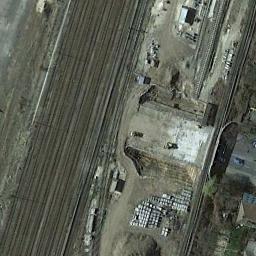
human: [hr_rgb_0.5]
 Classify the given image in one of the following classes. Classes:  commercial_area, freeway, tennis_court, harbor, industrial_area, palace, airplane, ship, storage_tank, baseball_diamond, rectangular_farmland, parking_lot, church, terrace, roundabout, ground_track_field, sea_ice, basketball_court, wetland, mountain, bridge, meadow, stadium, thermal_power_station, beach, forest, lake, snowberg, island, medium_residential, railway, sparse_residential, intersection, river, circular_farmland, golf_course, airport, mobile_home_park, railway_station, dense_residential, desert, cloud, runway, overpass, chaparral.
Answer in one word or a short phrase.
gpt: railway